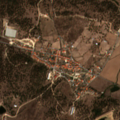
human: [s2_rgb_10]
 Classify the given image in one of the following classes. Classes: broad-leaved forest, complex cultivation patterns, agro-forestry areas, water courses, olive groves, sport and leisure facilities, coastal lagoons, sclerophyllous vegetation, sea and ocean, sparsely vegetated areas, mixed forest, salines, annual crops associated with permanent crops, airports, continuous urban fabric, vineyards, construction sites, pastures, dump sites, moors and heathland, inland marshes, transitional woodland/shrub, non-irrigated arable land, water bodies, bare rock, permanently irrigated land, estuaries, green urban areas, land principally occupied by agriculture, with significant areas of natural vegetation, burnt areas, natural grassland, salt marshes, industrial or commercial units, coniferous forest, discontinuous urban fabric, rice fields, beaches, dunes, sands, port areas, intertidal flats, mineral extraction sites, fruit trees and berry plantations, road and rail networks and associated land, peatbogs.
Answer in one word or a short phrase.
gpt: discontinuous urban fabric, non-irrigated arable land, permanently irrigated land, agro-forestry areas